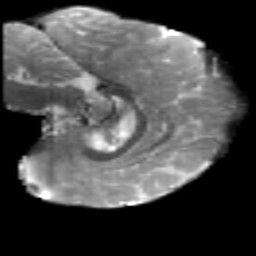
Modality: T2w
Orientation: sagittal
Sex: male
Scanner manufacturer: siemens
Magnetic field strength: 3 T
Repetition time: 5 s
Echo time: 0.07 s